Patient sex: M
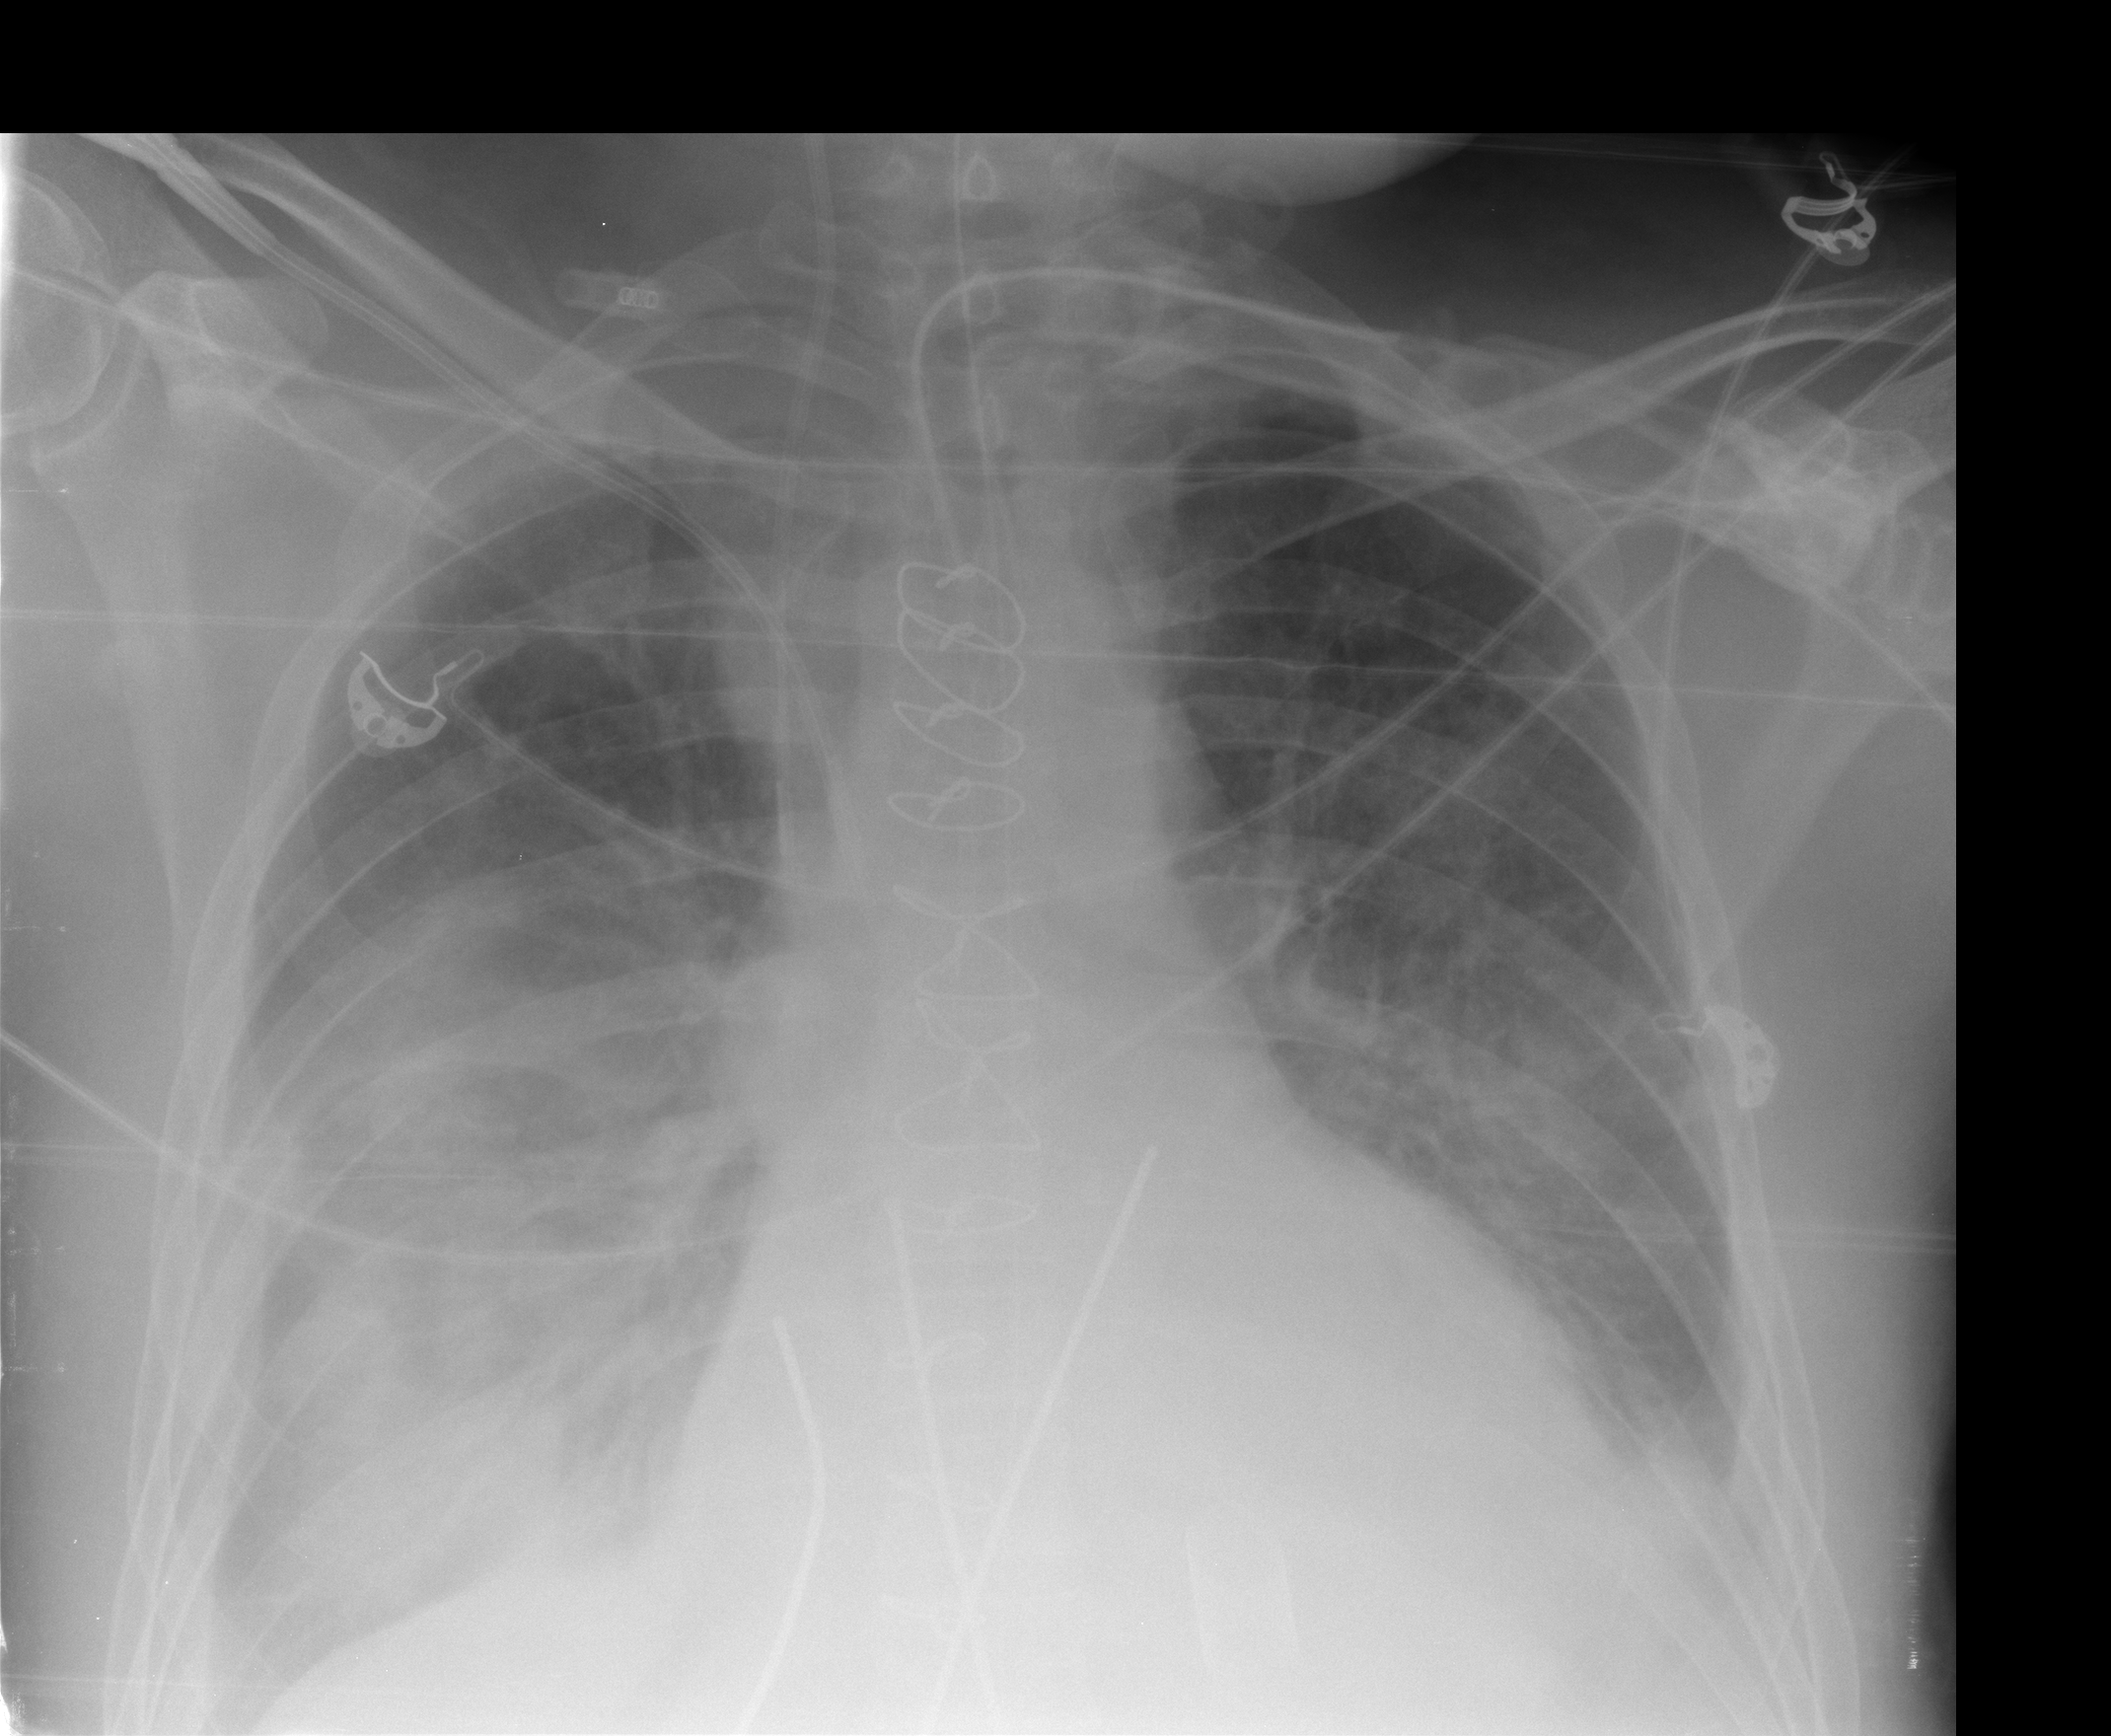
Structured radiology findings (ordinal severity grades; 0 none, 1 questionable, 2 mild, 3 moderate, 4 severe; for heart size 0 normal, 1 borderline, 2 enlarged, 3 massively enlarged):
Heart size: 2
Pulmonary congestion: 2
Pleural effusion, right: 3
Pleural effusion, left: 2
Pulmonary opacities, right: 3
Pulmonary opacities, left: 2
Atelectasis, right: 3
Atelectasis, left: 2